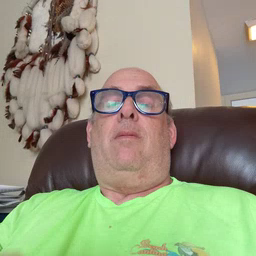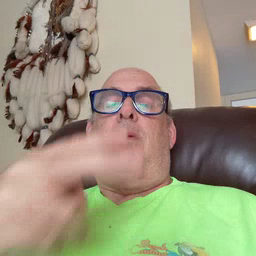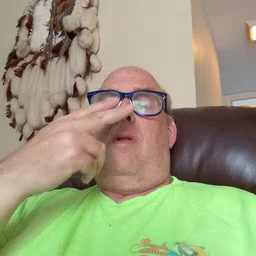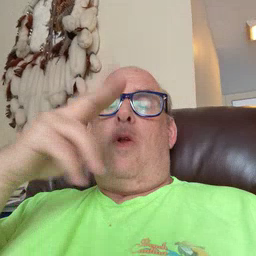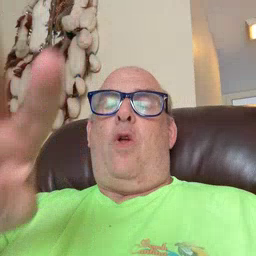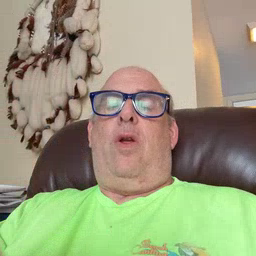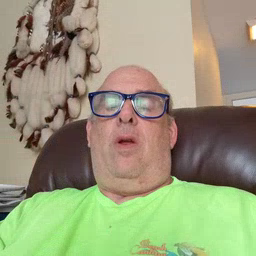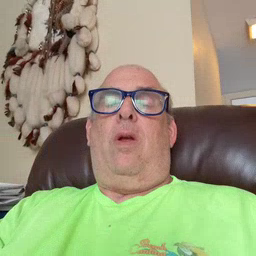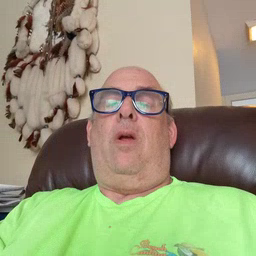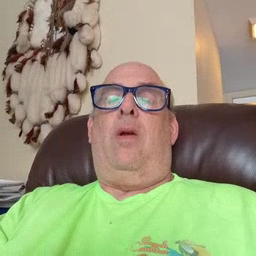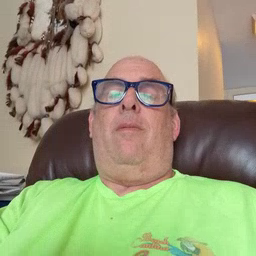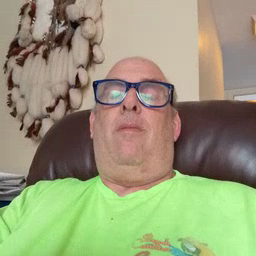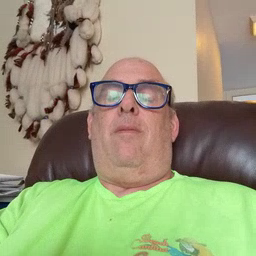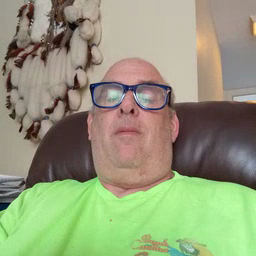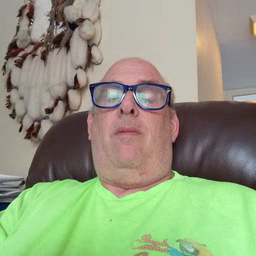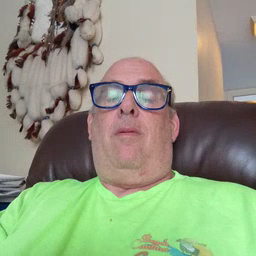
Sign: look